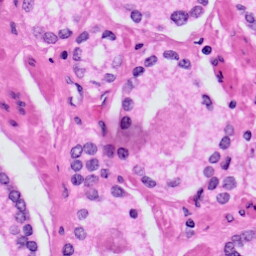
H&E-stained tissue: Prostate